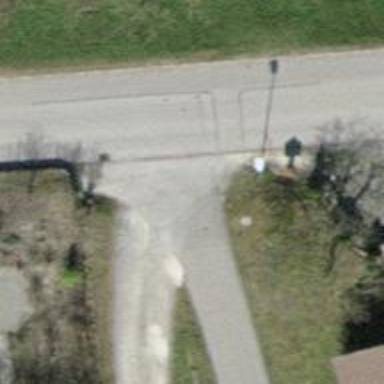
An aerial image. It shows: Unclassified road with asphalt surface and no sidewalk.